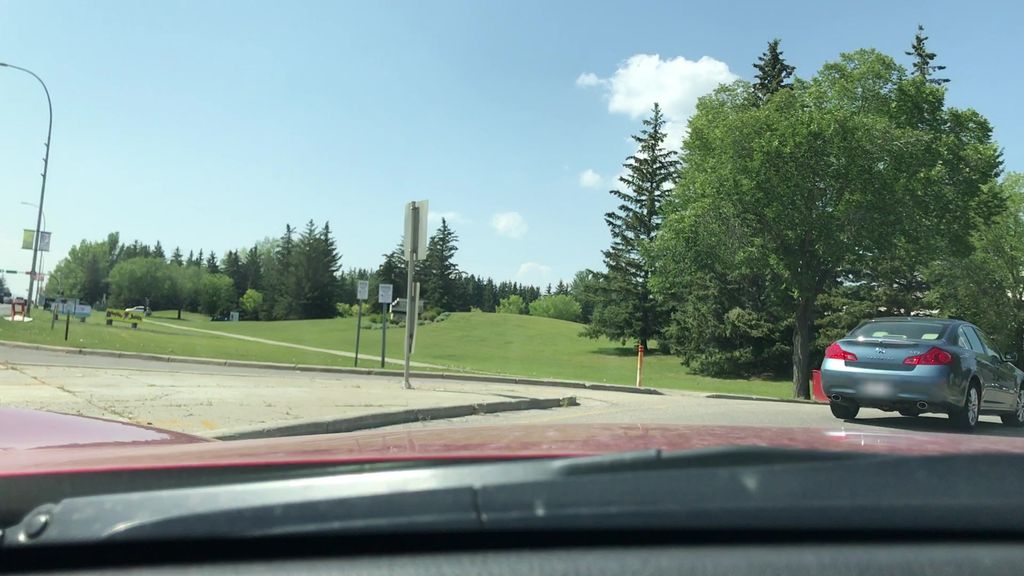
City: calgary